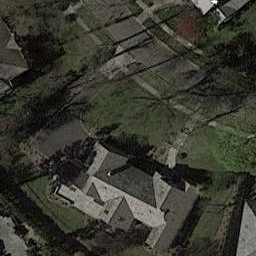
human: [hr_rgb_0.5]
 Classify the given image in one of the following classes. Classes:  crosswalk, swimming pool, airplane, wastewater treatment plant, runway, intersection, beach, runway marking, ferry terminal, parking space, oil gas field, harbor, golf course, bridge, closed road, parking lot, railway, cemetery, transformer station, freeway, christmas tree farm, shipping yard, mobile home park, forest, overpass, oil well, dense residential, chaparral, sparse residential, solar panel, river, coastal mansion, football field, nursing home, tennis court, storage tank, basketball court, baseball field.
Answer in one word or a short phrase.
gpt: sparse residential